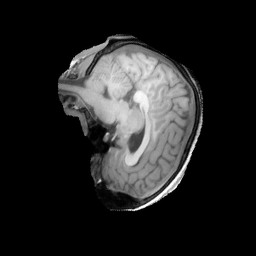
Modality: T1w
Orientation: sagittal
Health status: ill
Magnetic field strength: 3 T